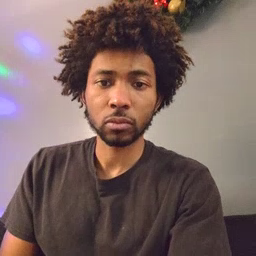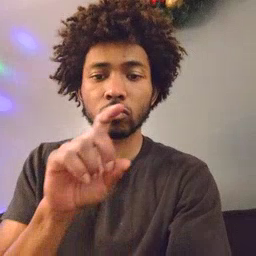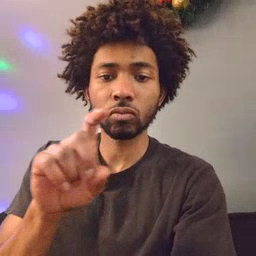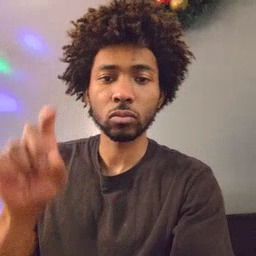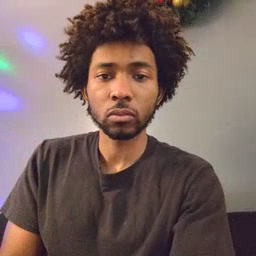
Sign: closet